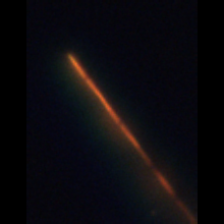
Taxon: Psuedo-nitzschia
Group: Diatoms